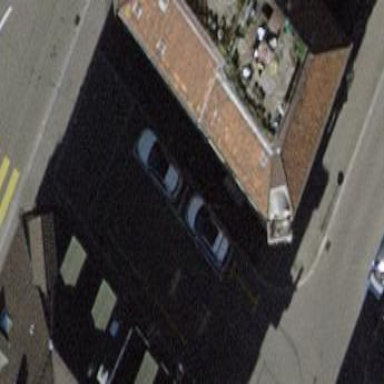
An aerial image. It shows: Parking lane designated for parking.